Question: How do I create a toggle value item inside a gmenu object? For example, in Eclipse menu, option, I can toggle its value by clicking on it. A check mark will be displayed in front of it.

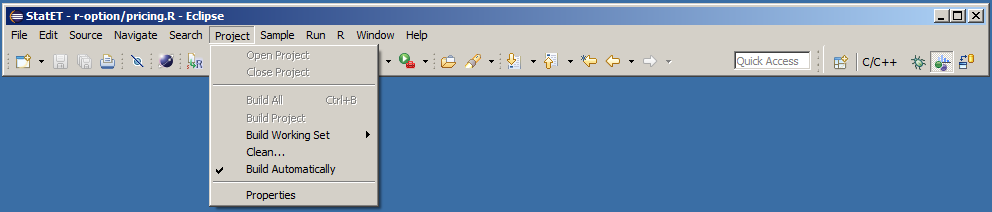
Answer: With 'gWidgets2' this can be done. Here is an example that can be improved upon:
'library(gWidgets2) w <- gwindow() mlist <- list(file=list( cb=gcheckbox("check", parent=w, handler=function(h, ...) print(svalue(h$obj))), act=gaction("hi", handler=function(...) print("hi"), parent=w), gseparator(parent=w), rb = gradio(letters[1:3], parent=w, handler=function(h, ...) print(svalue(h$obj))) )) gmenu(mlist, cont=w)'